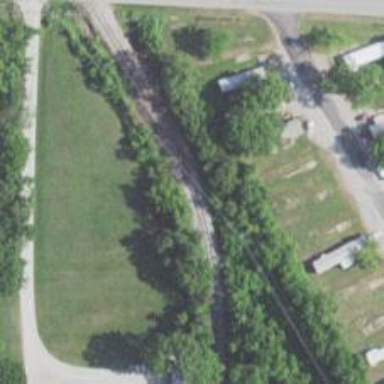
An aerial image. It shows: Railway spur service.